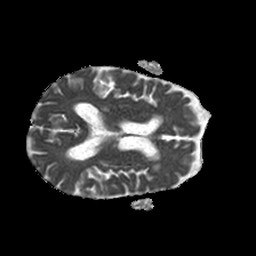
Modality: ADC
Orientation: axial
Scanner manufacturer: philips
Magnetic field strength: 1.5 T
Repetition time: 3.4 s
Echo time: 0.06899 s